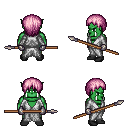
a pixel art fantasy rpg character, male body template, orc, green skin, white robe, teal pants, pink plain hairstyle, metal gloves, black shoes, spear, four views (front, back, left, right), 2x2 character sprite sheet, small pixel art, hard edges, no anti-aliasing